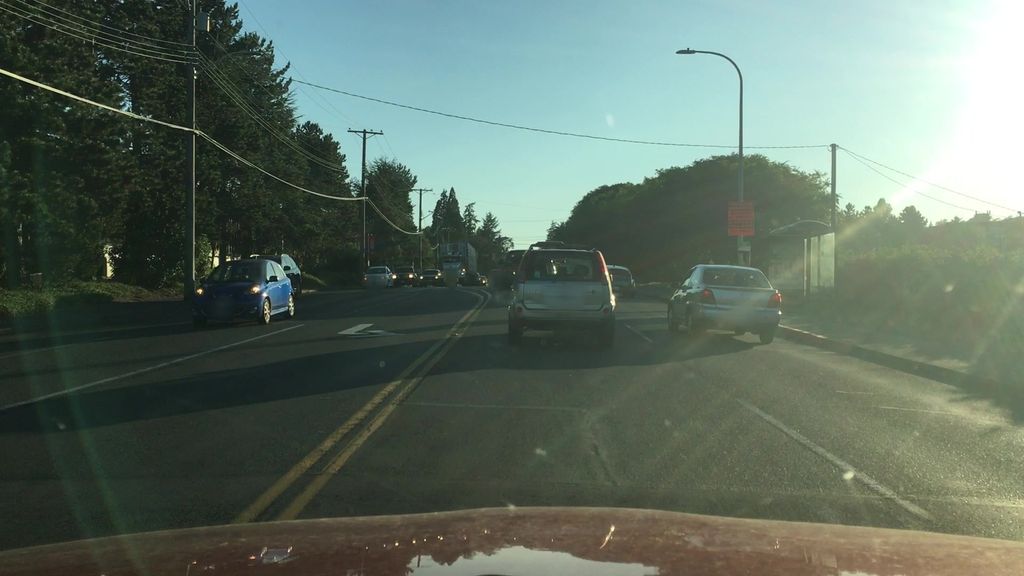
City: victoria